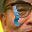
Label: 1